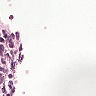
Metastatic tissue present: no